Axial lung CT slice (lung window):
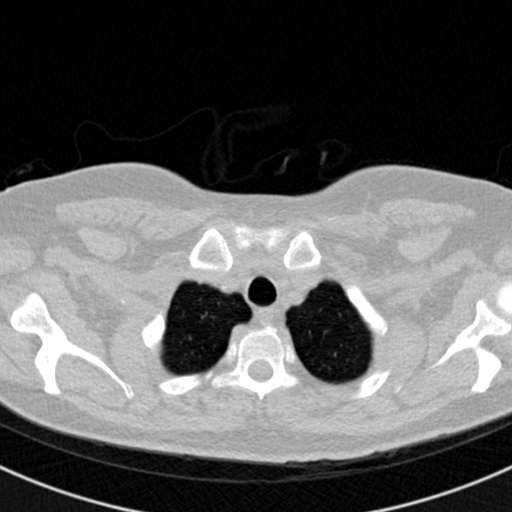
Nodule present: no